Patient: sex F, age 57
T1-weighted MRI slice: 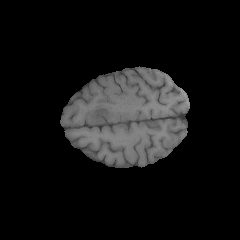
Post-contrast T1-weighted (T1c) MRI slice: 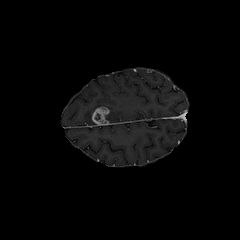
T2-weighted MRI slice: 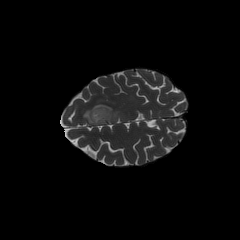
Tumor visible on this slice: yes
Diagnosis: Glioblastoma, IDH-wildtype
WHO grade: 4